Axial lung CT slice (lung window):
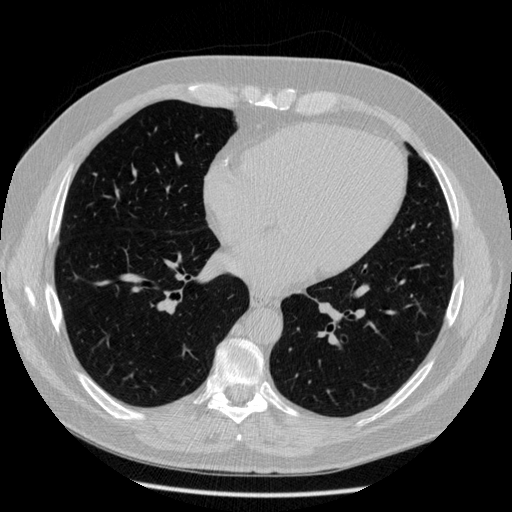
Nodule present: no